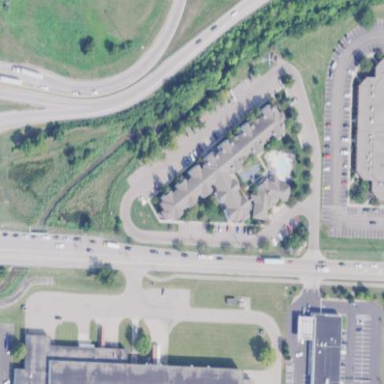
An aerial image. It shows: Hotel building.